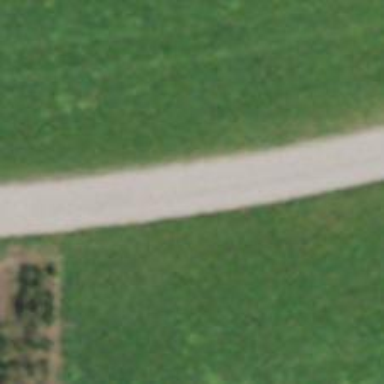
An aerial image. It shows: Asphalt track with grade1 tracktype.